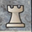
Piece: wR